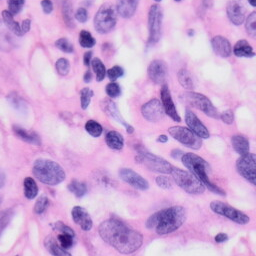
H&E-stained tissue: Skin